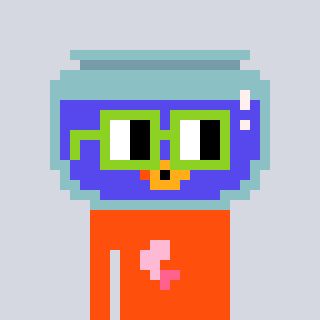
a pixel art character with square light green glasses, a goldfish-shaped head and a orange-colored body on a cool background